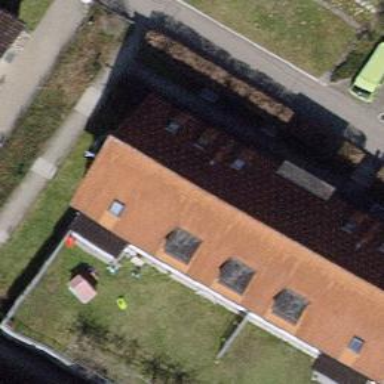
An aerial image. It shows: Gabled roof apartments building.